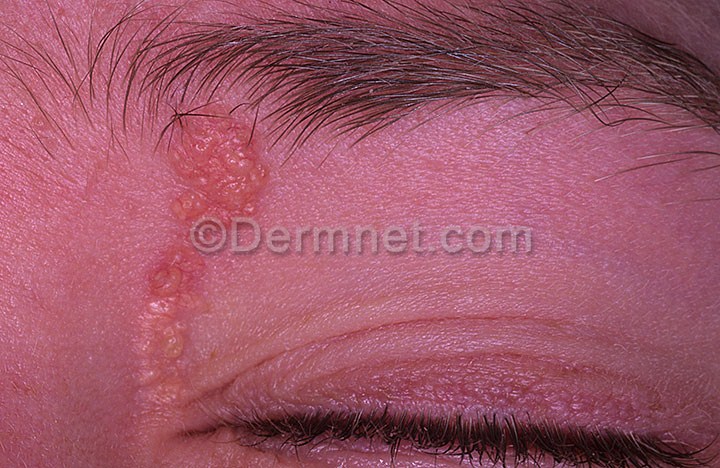
Disease: Seborrheic Keratoses and other Benign Tumors